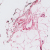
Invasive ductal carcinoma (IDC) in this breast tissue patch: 0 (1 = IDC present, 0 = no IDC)